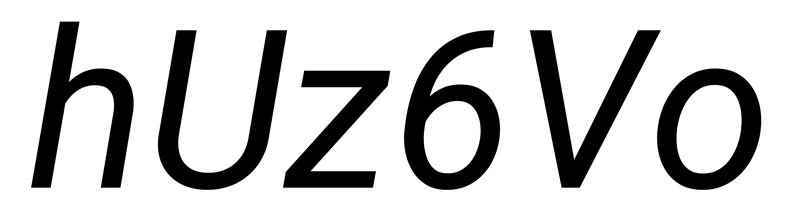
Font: Roboto-Italic_Italic